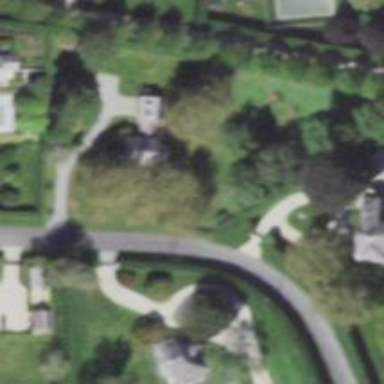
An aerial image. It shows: Residential road.